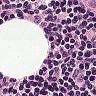
Metastatic tissue present: no